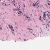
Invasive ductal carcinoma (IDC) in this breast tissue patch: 1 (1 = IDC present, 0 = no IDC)